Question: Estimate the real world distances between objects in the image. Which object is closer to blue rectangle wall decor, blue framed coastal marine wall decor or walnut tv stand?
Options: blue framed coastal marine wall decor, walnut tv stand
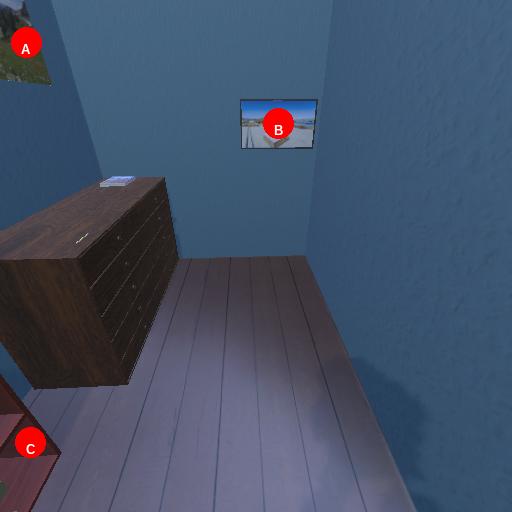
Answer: blue framed coastal marine wall decor